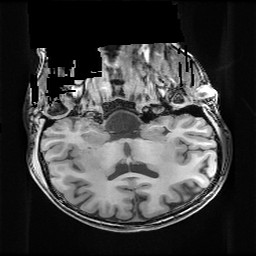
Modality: T1w
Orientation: sagittal
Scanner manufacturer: ge
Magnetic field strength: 3 T
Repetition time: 0.009184 s
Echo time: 0.00368 s